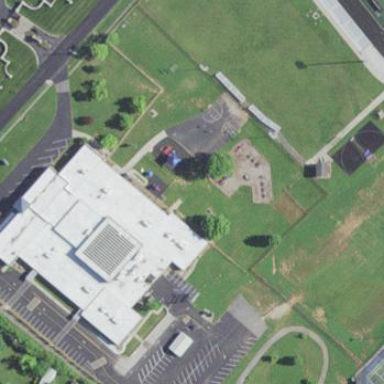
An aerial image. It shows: School.